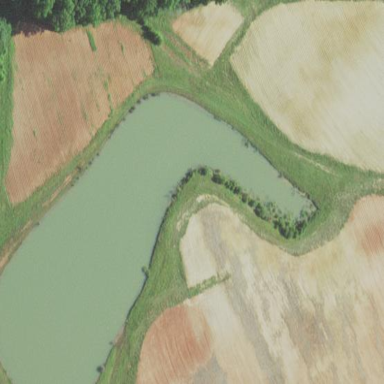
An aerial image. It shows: Pond with natural water.